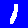
Digit: 1